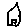
Label: house